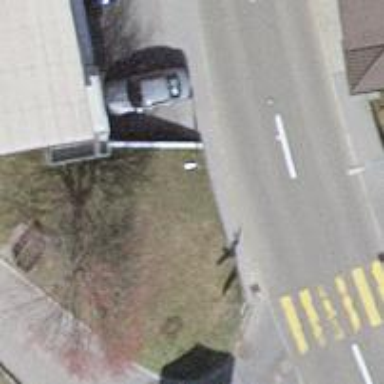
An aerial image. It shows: Bus stop with platform for public transport.